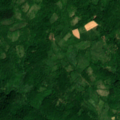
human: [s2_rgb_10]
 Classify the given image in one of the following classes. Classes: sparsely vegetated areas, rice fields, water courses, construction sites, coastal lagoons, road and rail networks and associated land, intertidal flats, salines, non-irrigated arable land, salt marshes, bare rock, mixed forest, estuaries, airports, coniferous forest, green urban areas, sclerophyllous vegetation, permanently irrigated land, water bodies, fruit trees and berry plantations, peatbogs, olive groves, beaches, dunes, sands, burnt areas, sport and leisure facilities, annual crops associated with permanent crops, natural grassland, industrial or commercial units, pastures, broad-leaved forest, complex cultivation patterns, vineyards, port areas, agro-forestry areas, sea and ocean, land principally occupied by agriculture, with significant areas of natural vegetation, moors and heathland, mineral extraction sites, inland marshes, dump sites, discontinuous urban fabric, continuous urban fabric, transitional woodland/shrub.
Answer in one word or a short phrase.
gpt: complex cultivation patterns, broad-leaved forest